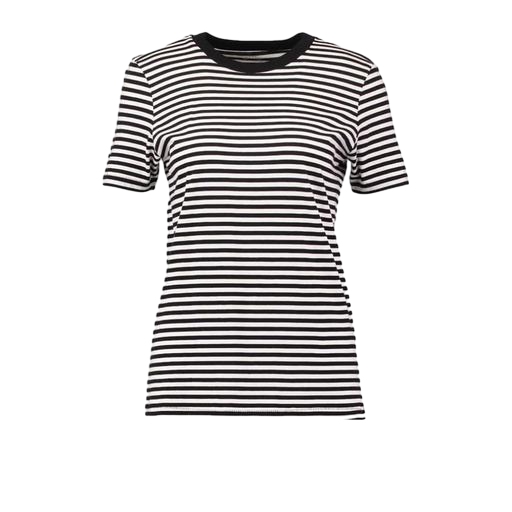
black women's striped t-shirt, mina t-shirt black white stripe, black and white striped shirt, white background